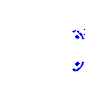
Particle: electron